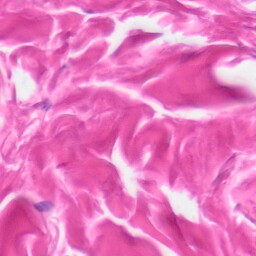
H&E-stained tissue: Skin